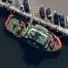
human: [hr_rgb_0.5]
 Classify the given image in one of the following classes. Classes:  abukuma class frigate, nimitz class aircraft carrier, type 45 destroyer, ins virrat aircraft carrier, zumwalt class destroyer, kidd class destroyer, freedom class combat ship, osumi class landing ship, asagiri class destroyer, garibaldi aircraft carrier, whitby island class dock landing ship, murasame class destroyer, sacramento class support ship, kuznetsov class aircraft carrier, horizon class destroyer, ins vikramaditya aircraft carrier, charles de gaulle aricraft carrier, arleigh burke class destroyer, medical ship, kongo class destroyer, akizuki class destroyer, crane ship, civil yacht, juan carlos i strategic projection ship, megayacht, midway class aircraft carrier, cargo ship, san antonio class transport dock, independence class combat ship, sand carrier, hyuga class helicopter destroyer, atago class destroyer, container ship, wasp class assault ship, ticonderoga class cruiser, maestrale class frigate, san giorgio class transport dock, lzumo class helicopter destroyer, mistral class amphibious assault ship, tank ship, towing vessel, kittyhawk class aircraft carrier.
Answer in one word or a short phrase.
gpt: Towing vessel